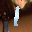
Label: 1